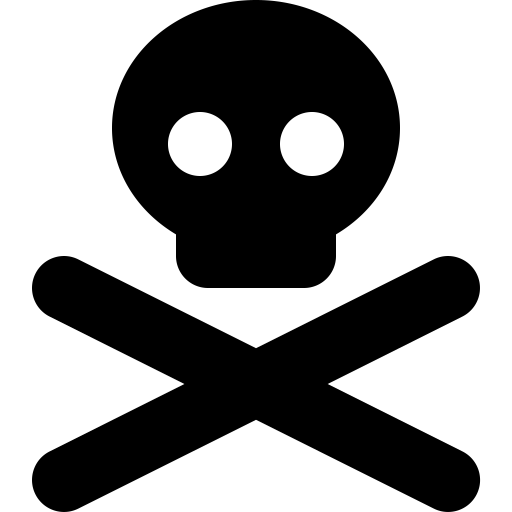
Tags: icon, FontAwesome, fa-icon, solid, skull, crossbones